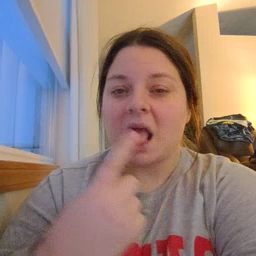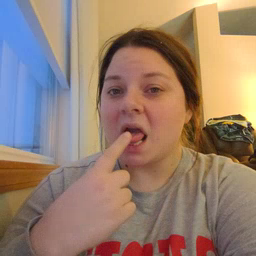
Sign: tongue